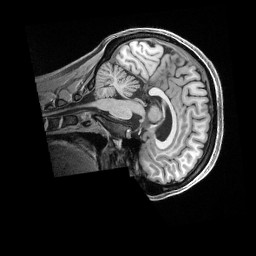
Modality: T1w
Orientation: sagittal
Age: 40
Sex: female
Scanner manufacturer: siemens
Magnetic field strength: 3 T
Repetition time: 2.5 s
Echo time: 0.00296 s